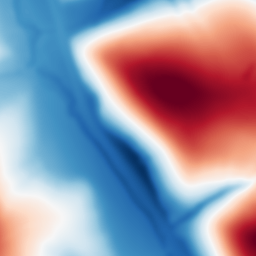
Category: multiscale
Decomposition family: dog
Decomposition parameters: sigma_low: 3
sigma_high: 100
Upsampling method: bicubic_16x
Upsampling parameters: scale: 16
Upsampling scale: 16